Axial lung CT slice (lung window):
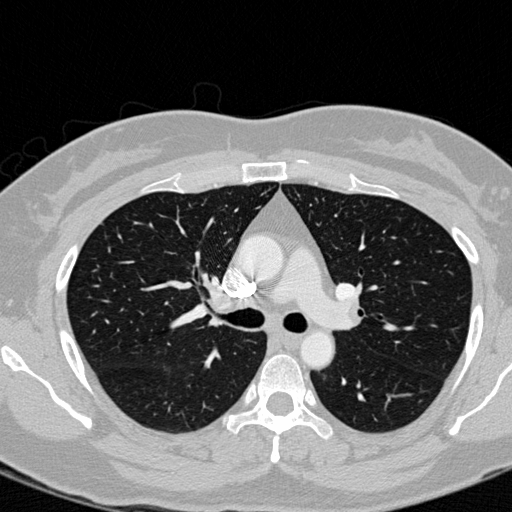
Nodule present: no